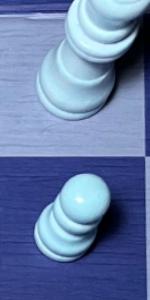
Label: Pawn_White